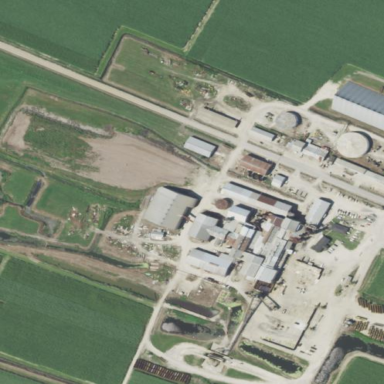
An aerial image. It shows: Industrial area with sugar refinery. It is facility where sugar is processed.